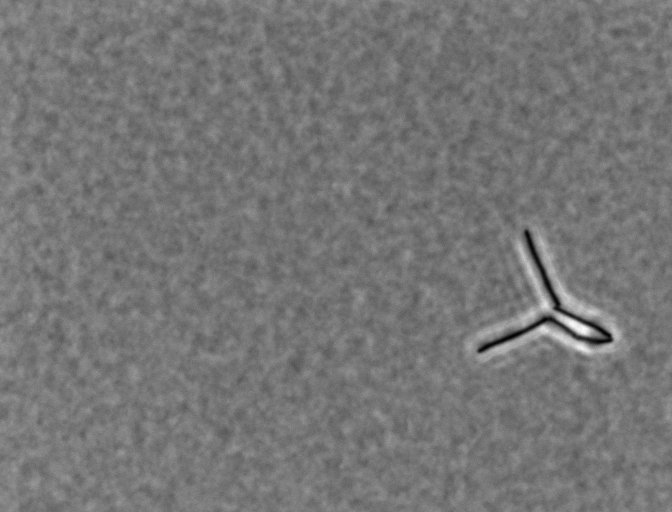
Bacillus subtilis